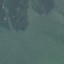
Land use / land cover: SeaLake